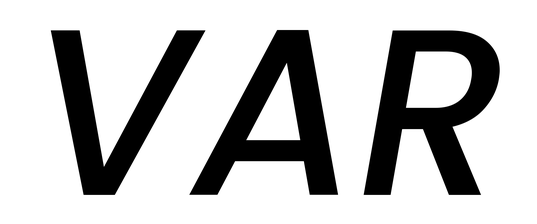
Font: Poppins-MediumItalic